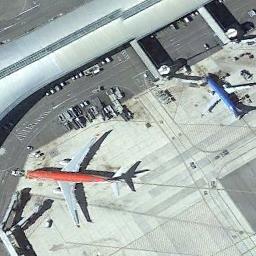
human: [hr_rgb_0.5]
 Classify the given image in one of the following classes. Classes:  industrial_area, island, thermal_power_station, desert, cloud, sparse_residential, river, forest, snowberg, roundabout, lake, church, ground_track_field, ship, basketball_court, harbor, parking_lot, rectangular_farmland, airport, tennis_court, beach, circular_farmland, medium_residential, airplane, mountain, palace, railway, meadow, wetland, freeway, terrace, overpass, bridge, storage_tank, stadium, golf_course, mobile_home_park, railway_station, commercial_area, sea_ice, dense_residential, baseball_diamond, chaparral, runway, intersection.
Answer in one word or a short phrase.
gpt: airplane